Chest X-ray. View position: PA
Patient age: 66
Patient sex: F
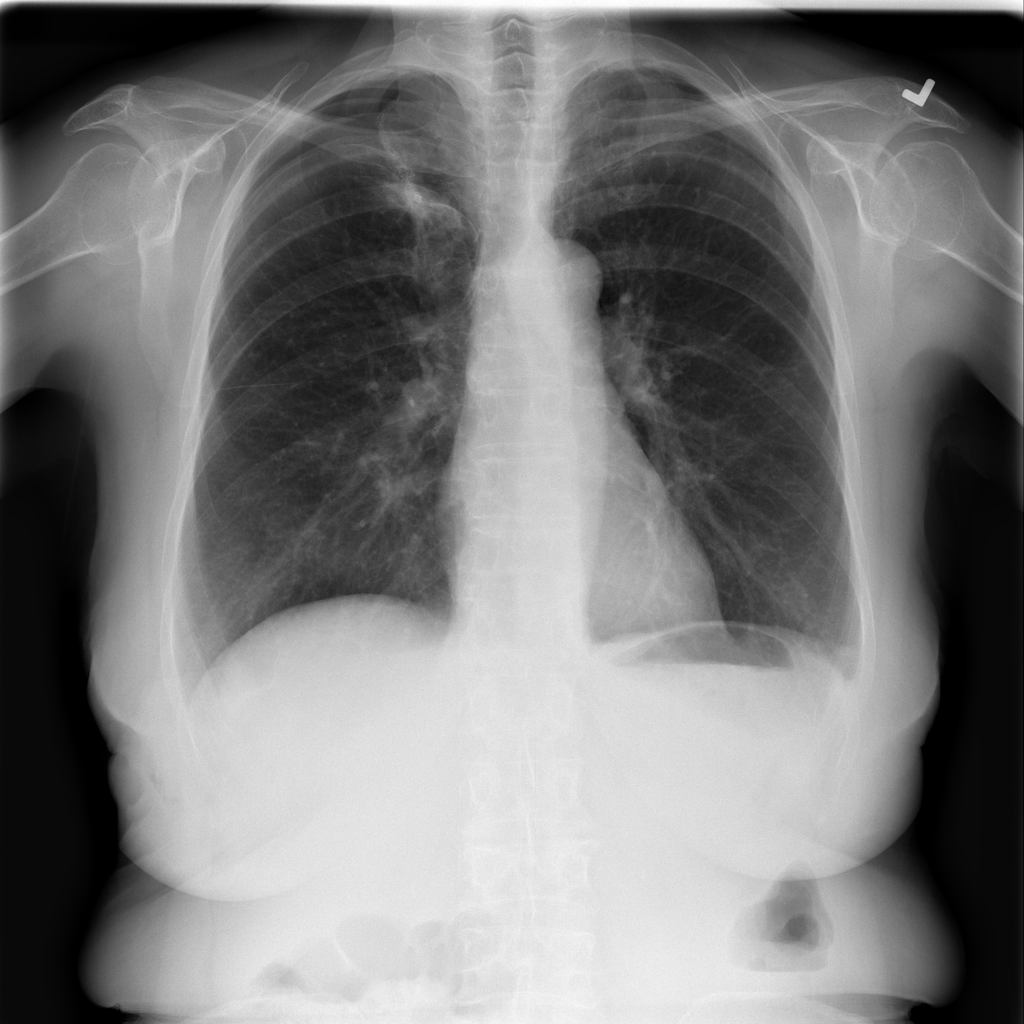
Finding: Pneumothorax